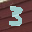
Label: 3